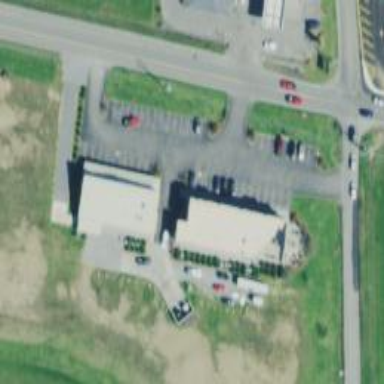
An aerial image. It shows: Car rental service.